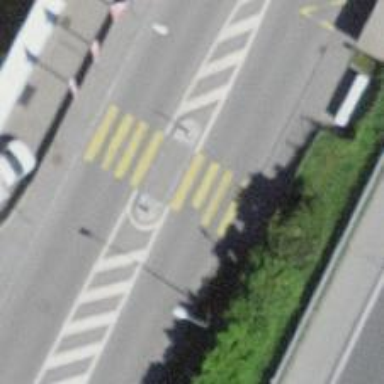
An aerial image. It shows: Marked zebra crossing with island.